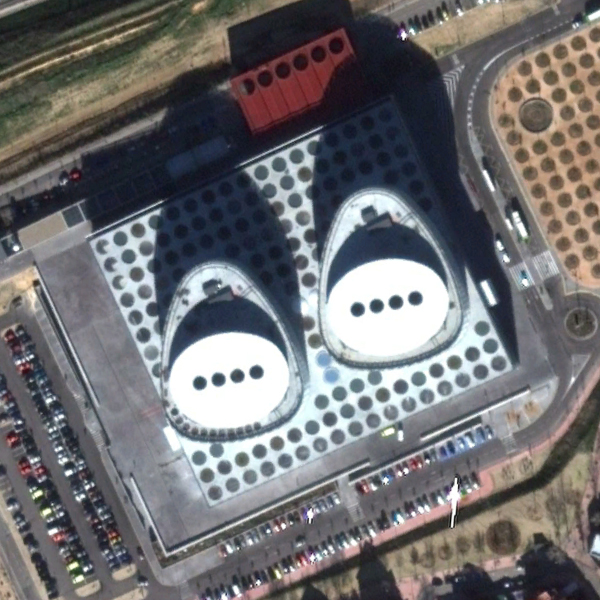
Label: Center